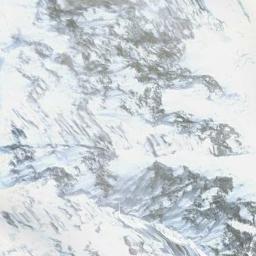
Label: snowberg